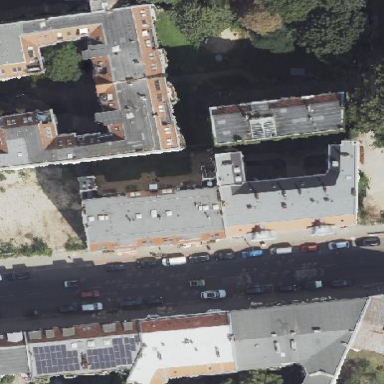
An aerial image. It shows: Image showing building with apartments.